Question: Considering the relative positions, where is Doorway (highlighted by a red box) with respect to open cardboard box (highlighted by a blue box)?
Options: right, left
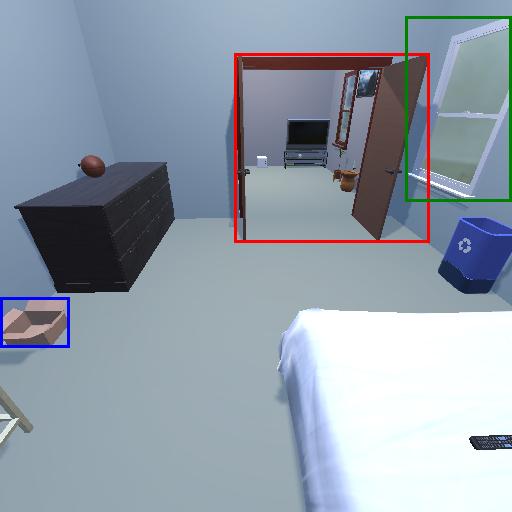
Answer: right